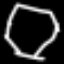
Label: octagon